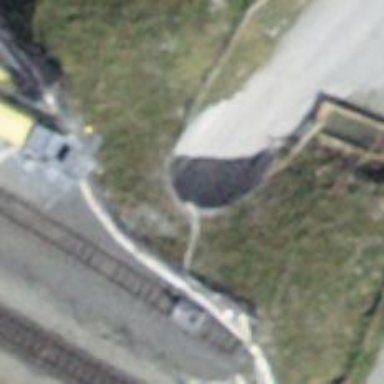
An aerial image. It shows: Road tunnel designed for service vehicles.